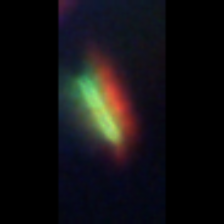
Taxon: Pennate
Group: Diatoms